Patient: sex F, age 53
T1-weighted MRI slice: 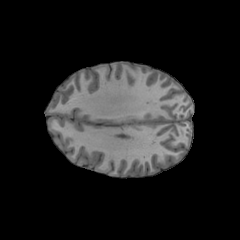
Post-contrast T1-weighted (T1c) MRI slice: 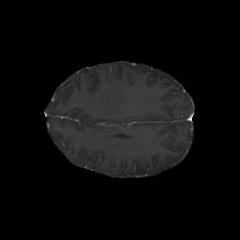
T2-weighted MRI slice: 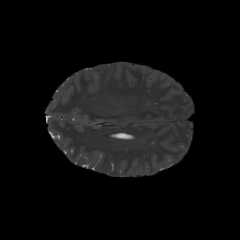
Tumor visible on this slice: no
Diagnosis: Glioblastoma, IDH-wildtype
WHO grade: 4